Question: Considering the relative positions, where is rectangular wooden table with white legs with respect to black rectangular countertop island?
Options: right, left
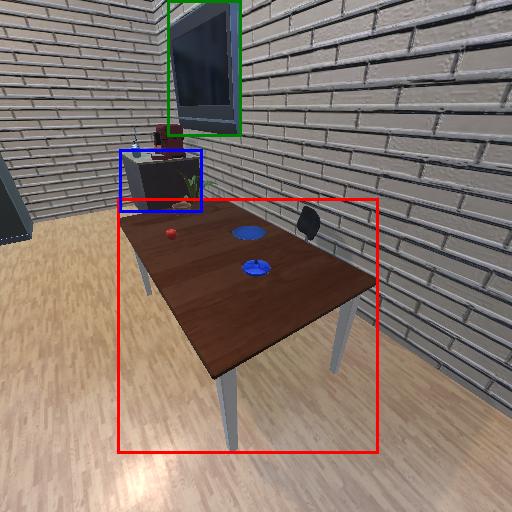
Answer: right